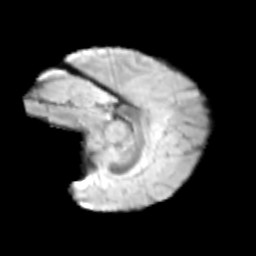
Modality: T2w
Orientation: sagittal
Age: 10
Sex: female
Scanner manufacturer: siemens
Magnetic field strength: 3 T
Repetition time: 3.8 s
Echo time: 0.07 s